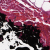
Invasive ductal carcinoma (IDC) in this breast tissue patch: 0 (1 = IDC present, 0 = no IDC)